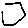
Label: hexagon